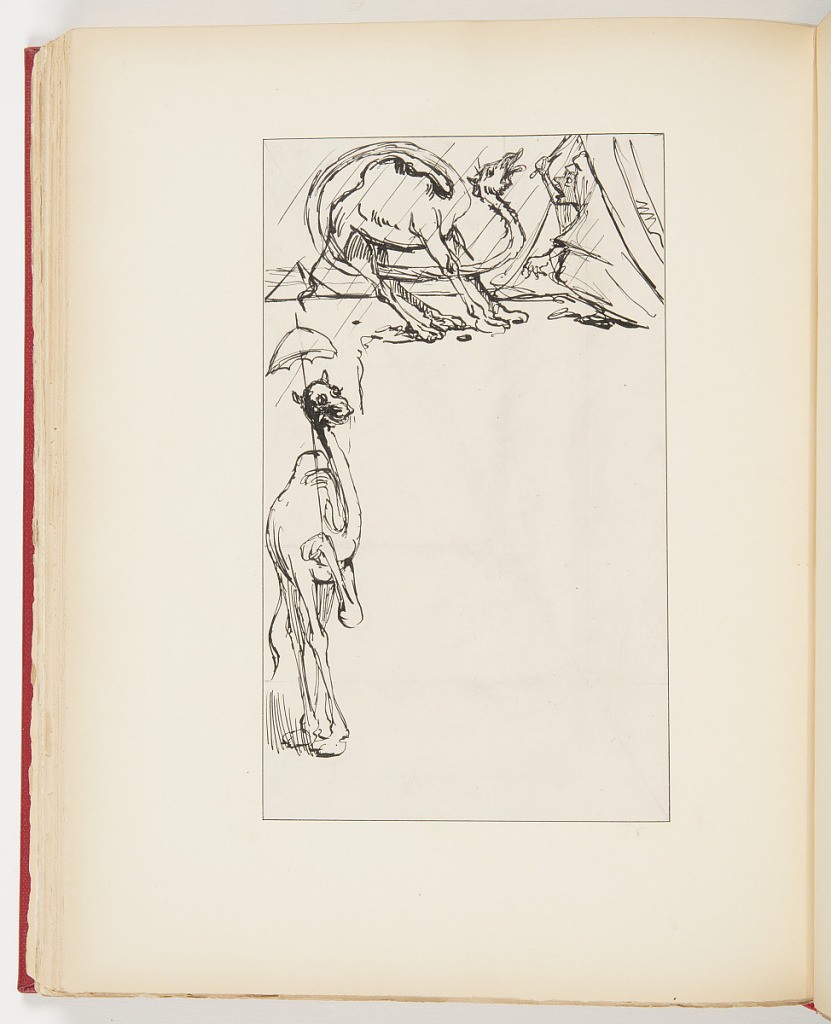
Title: Sketch for "The Intruding Camel"
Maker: Frederick Stuart Church, American, 1842–1924
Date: ca. 1878
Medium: Pen and black ink on paper
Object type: Ephemera
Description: Top; center, profile of camel, shocked, neck stretched over and under his body; right, profile of figure with stick in hand, yelling at camel; right, pyramid in the distance. Left, front of camel holding umbrella. Raining.